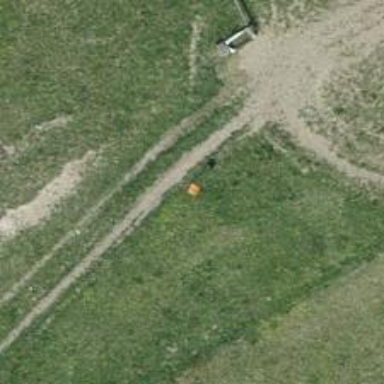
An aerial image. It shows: Pole with roof-covered pipeline marker.